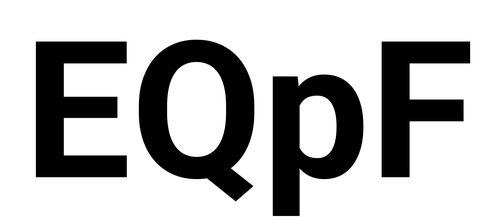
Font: Roboto_Bold